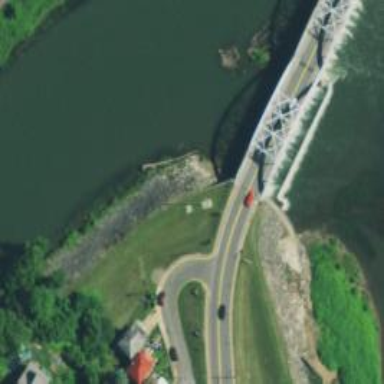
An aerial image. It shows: Footway on bridge.